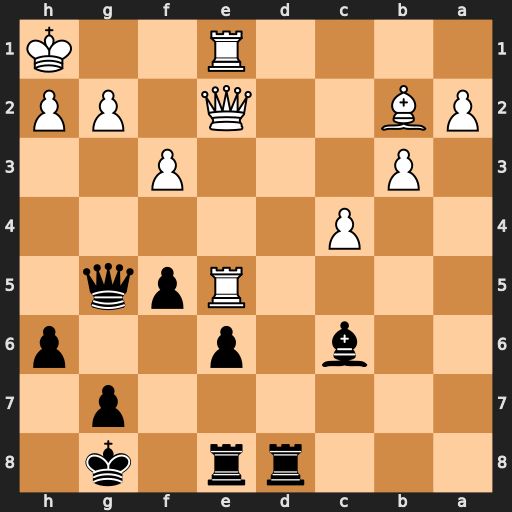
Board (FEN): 3rr1k1/6p1/2b1p2p/4Rpq1/2P5/1P3P2/PB2Q1PP/4R2K
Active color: b
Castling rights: -
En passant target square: -
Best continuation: Rd2 Bc1 Rxe2